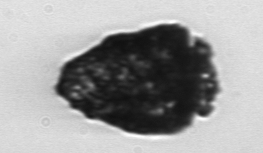
Label: Stenosemella_pacifica